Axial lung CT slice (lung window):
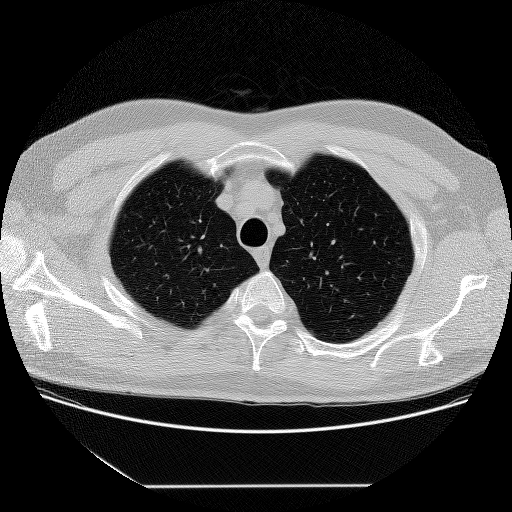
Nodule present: no